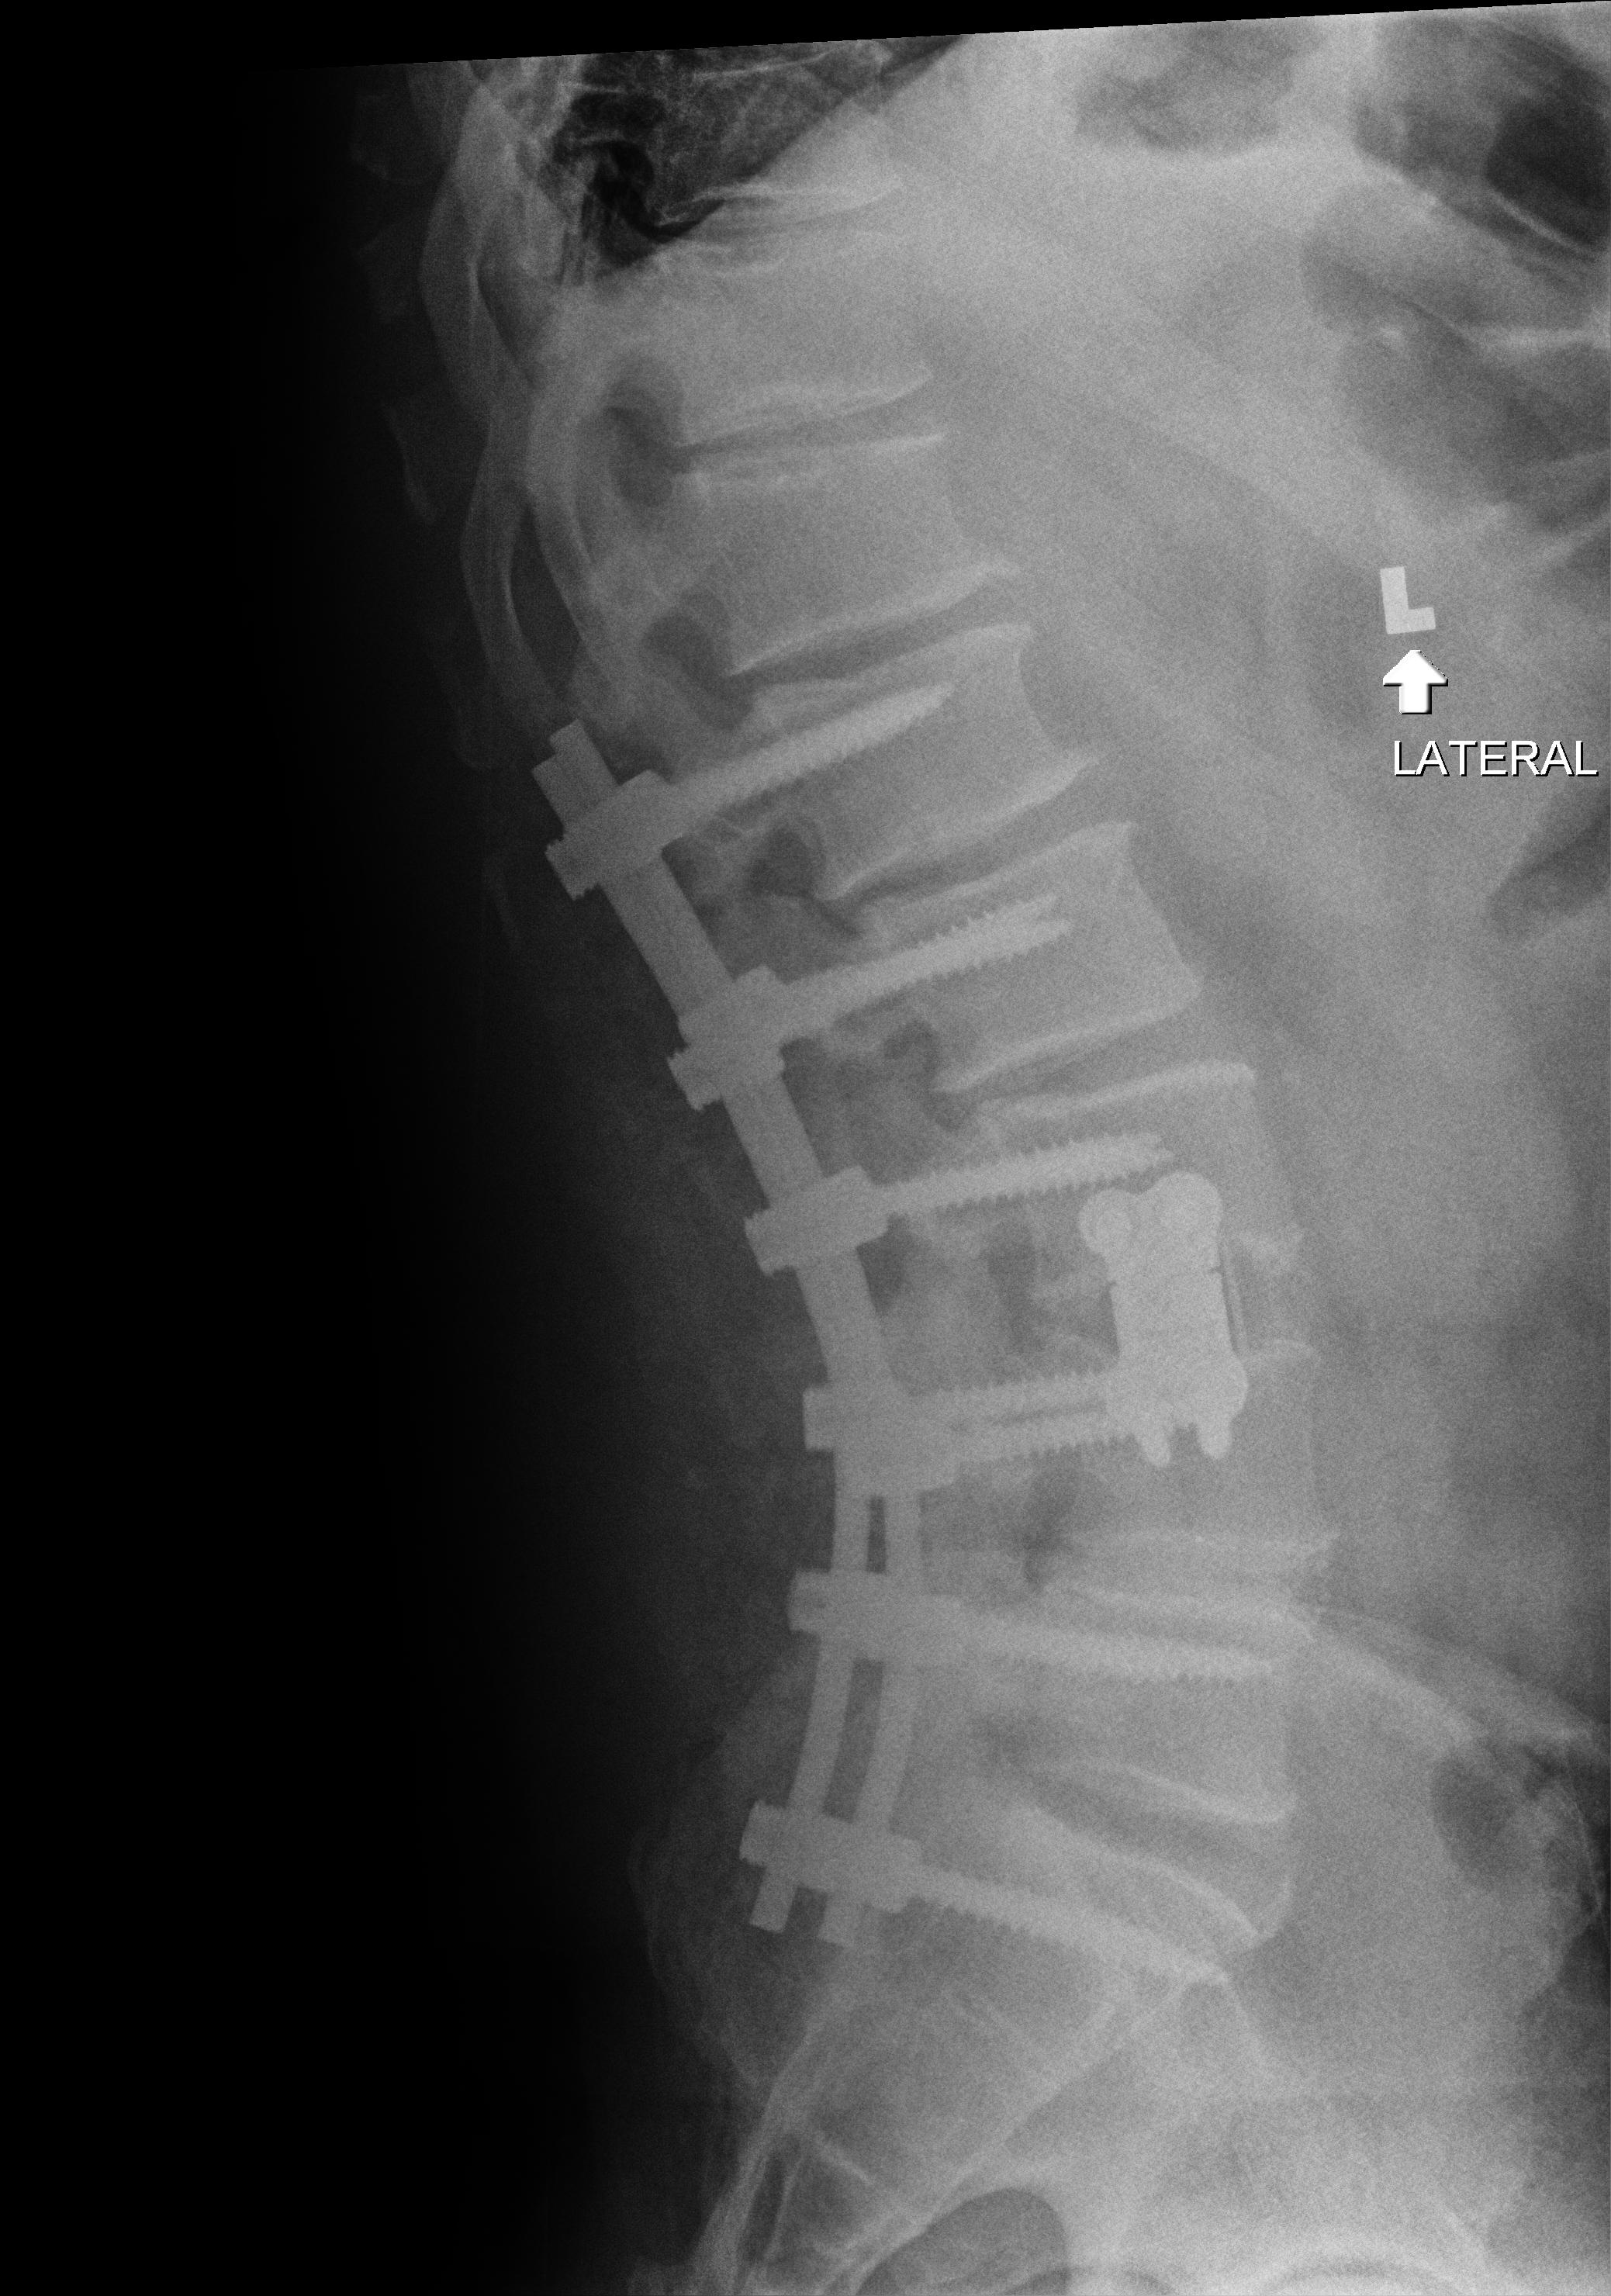
View: LATERAL
Implant manufacturer: nuvasive reline